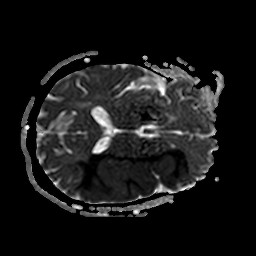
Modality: ADC
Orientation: axial
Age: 58
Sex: male
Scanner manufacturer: philips
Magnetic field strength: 3 T
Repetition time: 3.792 s
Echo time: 0.06104 s